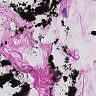
Metastatic tissue present: no